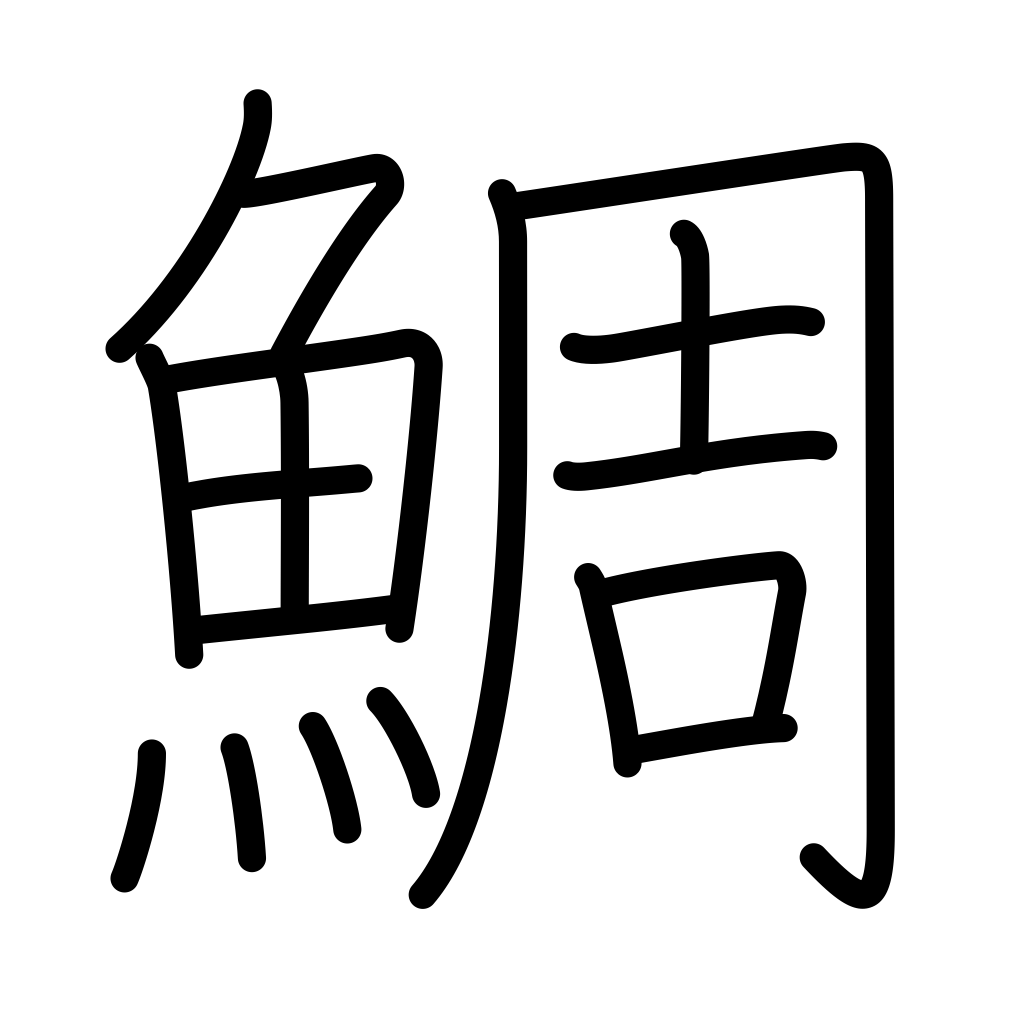
Meaning: sea bream, red snapper